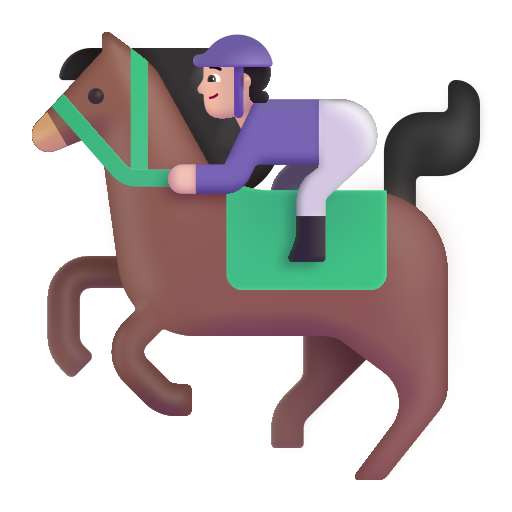
horse racing color light